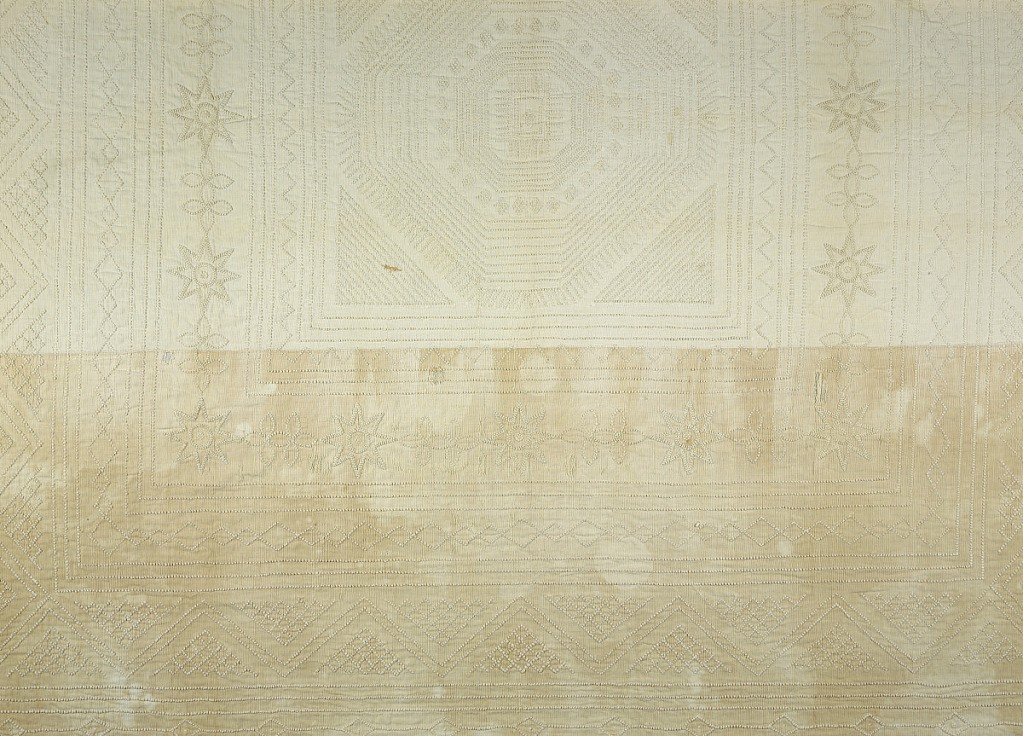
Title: Bedcover
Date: ca. 1850
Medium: cotton Technique: embroidered knots
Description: Embroidered knots form a geometrical pattern that include stars, zigzags, and rosettes.